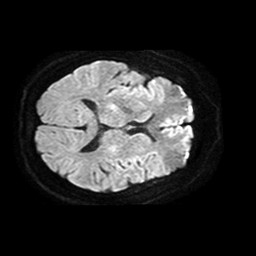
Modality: TRACE
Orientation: axial
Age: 47
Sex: female
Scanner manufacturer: philips
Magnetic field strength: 1.5 T
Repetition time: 3.847 s
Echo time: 0.09719 s